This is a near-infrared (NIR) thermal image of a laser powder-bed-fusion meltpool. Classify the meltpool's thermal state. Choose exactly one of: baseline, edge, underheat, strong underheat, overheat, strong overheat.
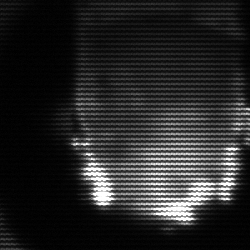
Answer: baseline